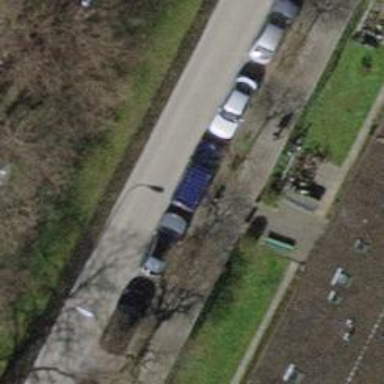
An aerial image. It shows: Parking lane.